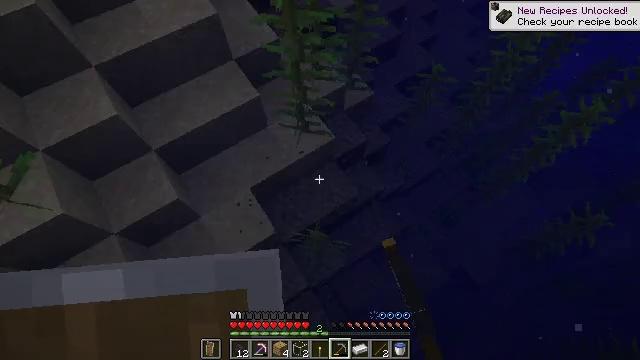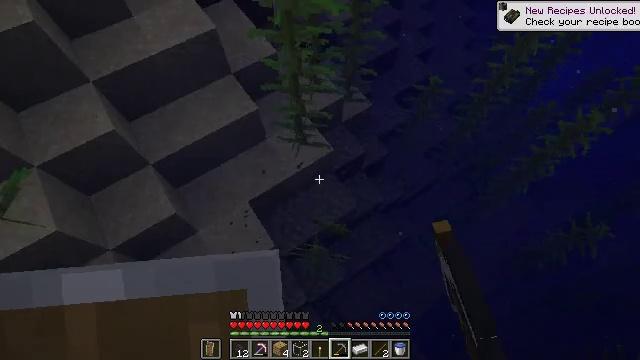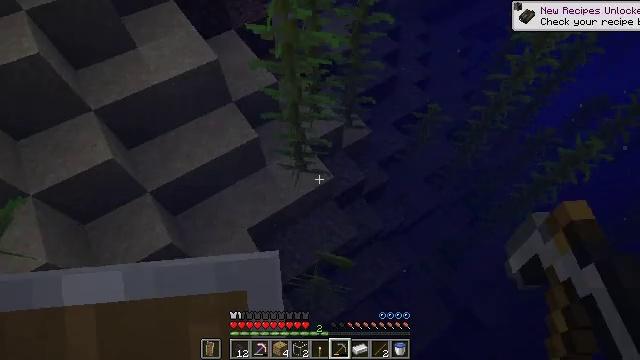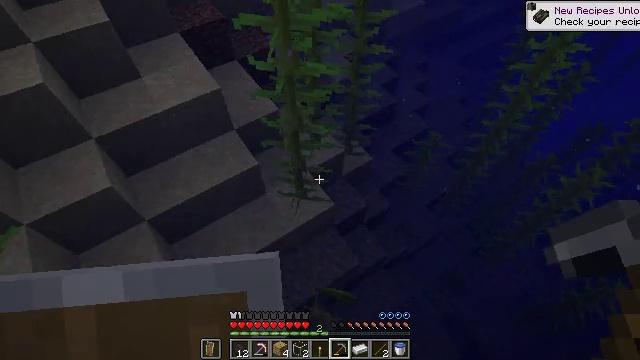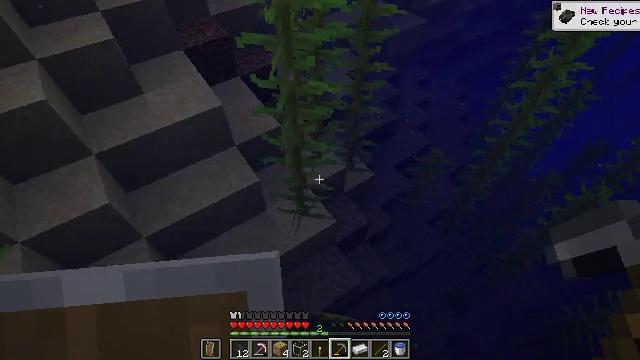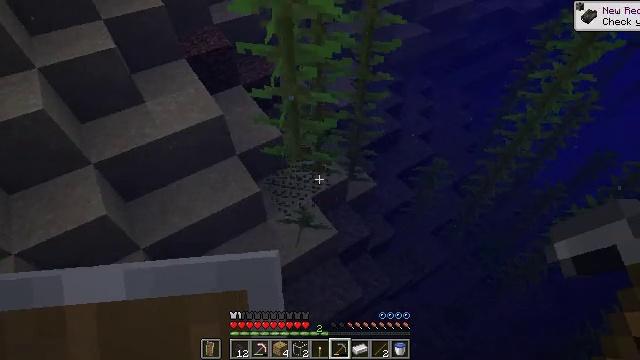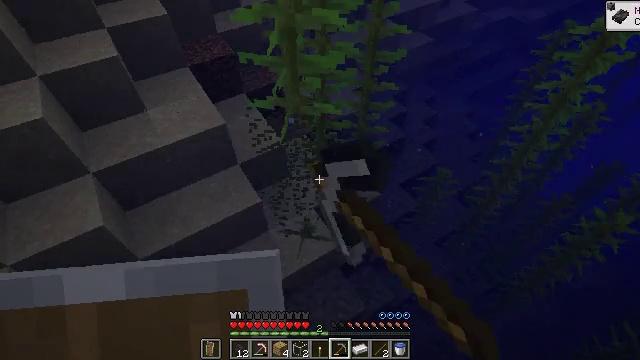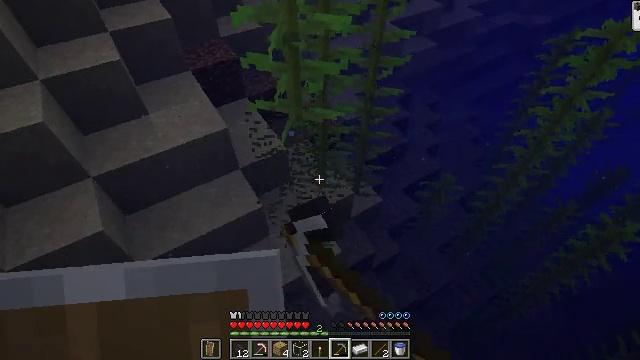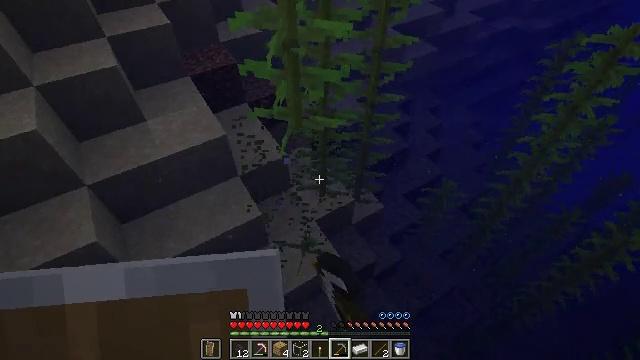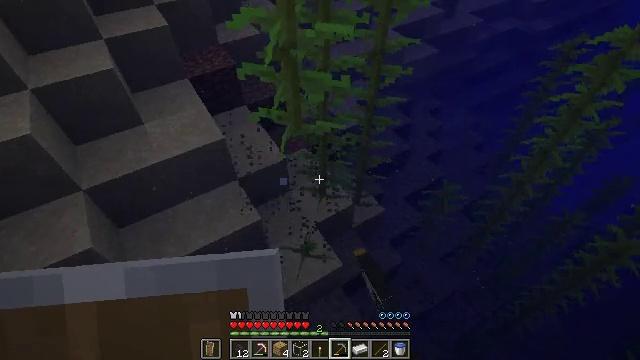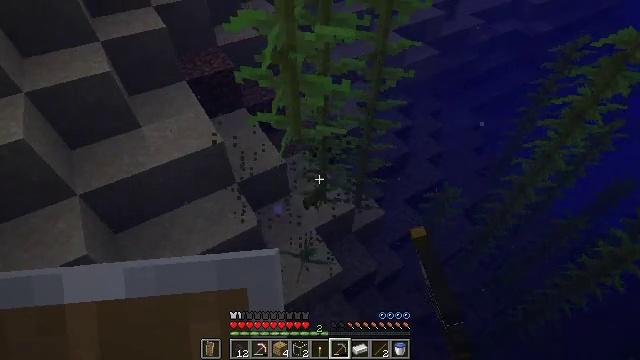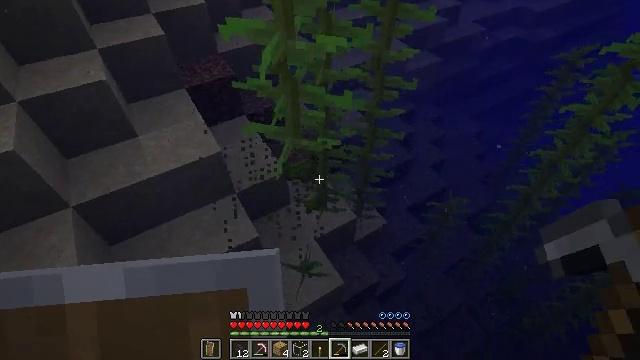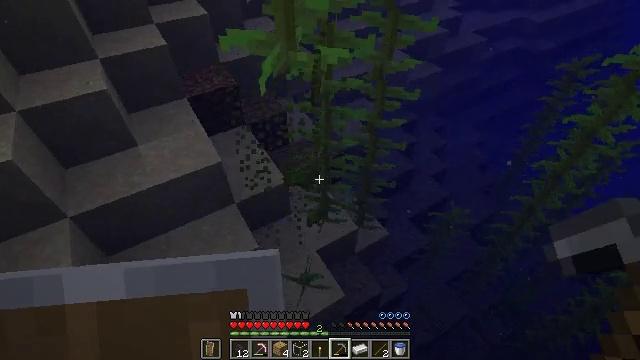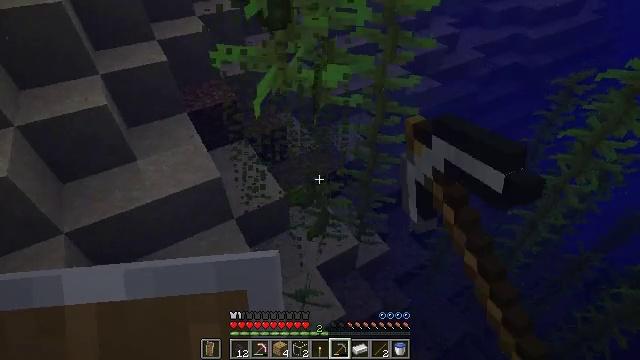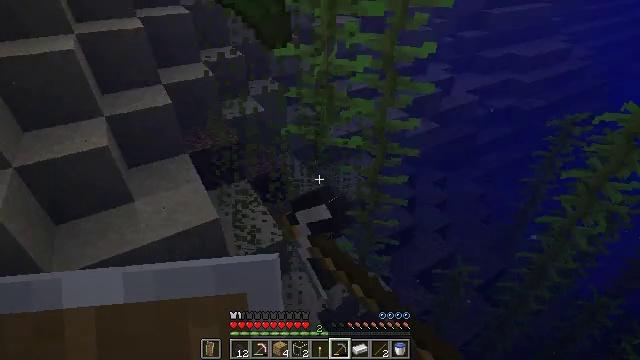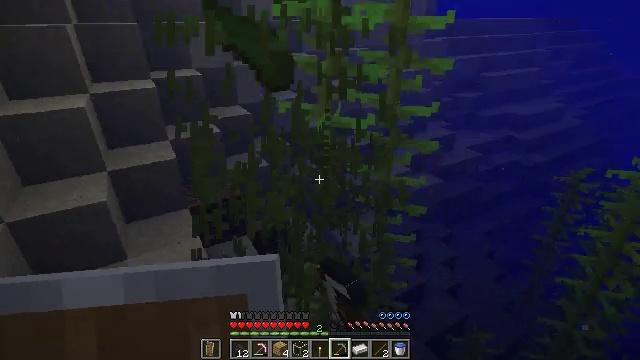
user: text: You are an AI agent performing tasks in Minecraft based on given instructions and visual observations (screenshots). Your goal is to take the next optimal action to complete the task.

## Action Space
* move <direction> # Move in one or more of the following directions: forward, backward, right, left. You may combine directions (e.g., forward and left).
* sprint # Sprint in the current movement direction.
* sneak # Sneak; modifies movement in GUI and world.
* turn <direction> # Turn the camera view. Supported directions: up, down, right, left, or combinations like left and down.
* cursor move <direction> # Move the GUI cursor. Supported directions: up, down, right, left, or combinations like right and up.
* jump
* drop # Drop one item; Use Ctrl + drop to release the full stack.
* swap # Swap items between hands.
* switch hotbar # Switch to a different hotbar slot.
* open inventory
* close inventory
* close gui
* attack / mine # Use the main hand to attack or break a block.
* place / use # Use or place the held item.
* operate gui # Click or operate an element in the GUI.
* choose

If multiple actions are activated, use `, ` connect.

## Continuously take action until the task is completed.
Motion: motion action
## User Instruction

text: Gather kelp plant by attacking it underwater.
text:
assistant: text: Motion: move forward, turn up, attack / mine
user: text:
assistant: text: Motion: move forward, turn up, attack / mine
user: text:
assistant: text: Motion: move forward, turn up, attack / mine
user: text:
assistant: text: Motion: move forward, turn up, attack / mine
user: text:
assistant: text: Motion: move forward, turn up, attack / mine
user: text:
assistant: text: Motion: move forward, turn up, attack / mine
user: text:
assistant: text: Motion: move forward, attack / mine
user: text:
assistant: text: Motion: move forward, attack / mine
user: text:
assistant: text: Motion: move forward, attack / mine
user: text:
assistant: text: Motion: move forward, attack / mine
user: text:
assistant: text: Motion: move forward, attack / mine
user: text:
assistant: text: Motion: move forward, turn up, attack / mine
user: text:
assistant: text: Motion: move forward, turn up, attack / mine
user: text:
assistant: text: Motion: move forward, turn up, attack / mine
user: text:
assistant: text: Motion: move forward, turn up, attack / mine
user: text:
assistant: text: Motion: move forward, turn up, attack / mine
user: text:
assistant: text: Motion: move forward, turn up, attack / mine
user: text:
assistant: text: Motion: move forward, attack / mine
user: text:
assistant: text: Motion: move forward, attack / mine
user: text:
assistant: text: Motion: move forward, attack / mine
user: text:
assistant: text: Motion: move forward, turn right and down, attack / mine, jump
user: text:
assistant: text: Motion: move forward, turn right and down, attack / mine, jump
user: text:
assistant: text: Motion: move forward, attack / mine, jump
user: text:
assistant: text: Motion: move forward, attack / mine, jump
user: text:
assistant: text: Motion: move forward, attack / mine, jump
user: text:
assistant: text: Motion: move forward, attack / mine
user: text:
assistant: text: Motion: move forward, attack / mine
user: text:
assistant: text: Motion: move forward, turn right, attack / mine
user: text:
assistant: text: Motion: move forward, turn right and down, attack / mine, jump
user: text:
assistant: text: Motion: move forward, turn right and down, attack / mine, jump